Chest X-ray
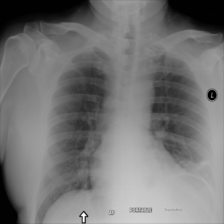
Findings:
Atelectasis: positive
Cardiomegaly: negative
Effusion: negative
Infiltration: negative
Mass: negative
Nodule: negative
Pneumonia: negative
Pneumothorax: negative
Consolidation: negative
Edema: negative
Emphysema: negative
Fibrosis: negative
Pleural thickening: negative
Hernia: negative